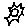
Label: sun